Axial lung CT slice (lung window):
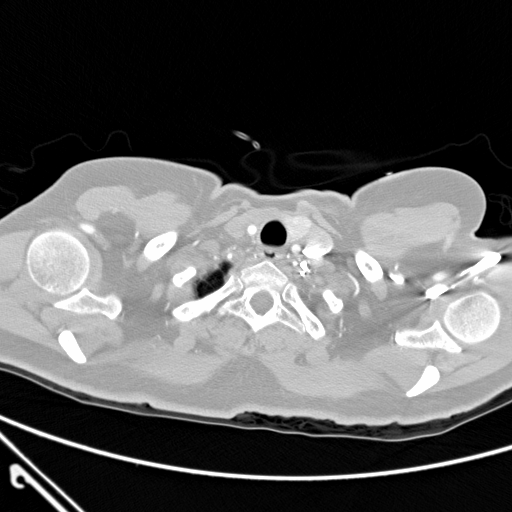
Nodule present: no